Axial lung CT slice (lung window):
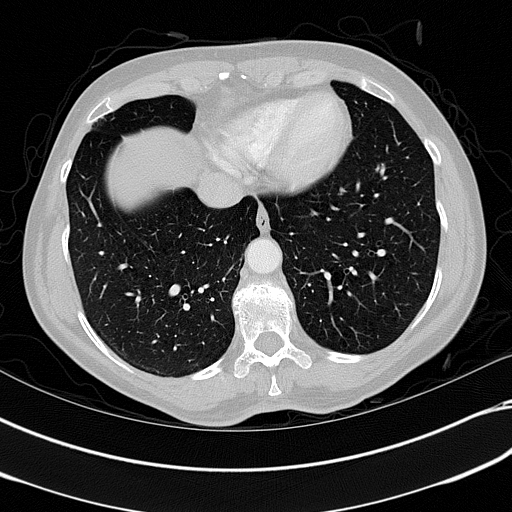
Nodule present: no